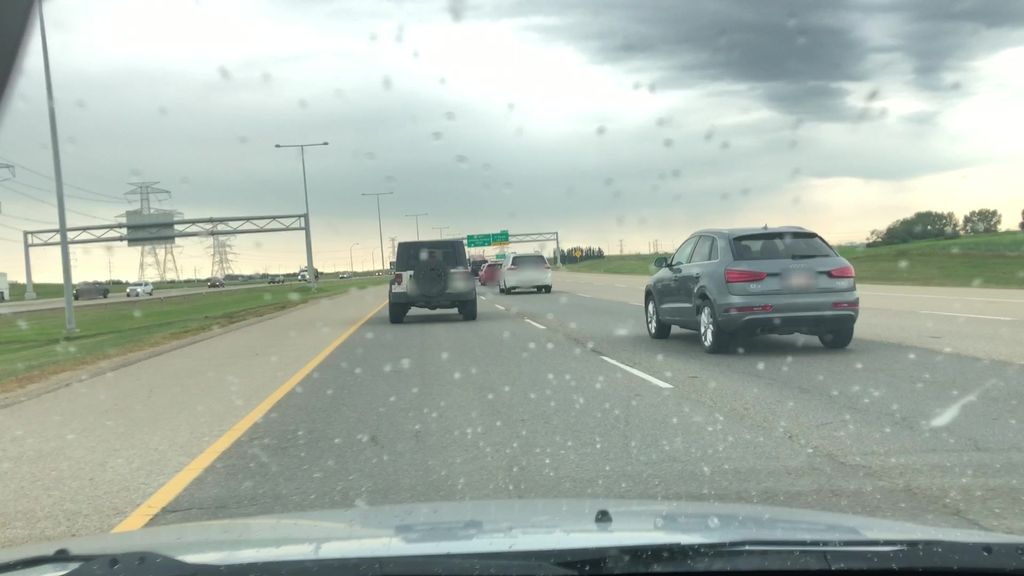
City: edmonton